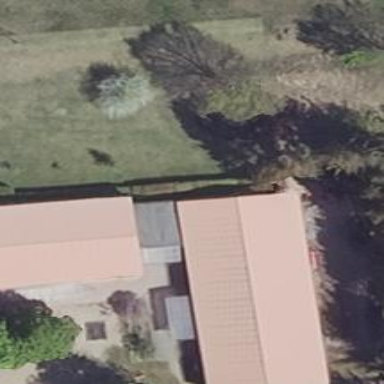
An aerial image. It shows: Kindergarten building.